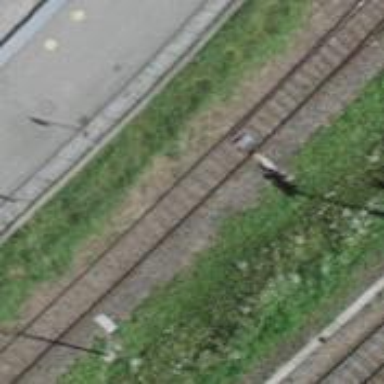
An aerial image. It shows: Railway switch.